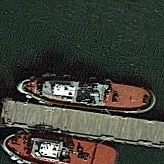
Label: civil